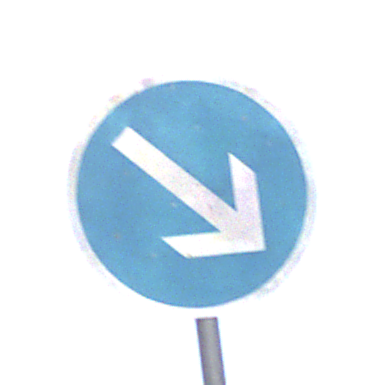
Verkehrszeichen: VorgeschriebeneVorbeifahrtRechts
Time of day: MorningAfternoon
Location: Outdoor (Urban)
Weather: PartlyCloudy
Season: NotSpecified
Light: Natural